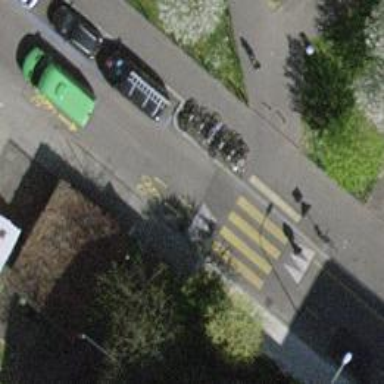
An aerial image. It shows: Asphalt residential road with opposite lane cycleway.